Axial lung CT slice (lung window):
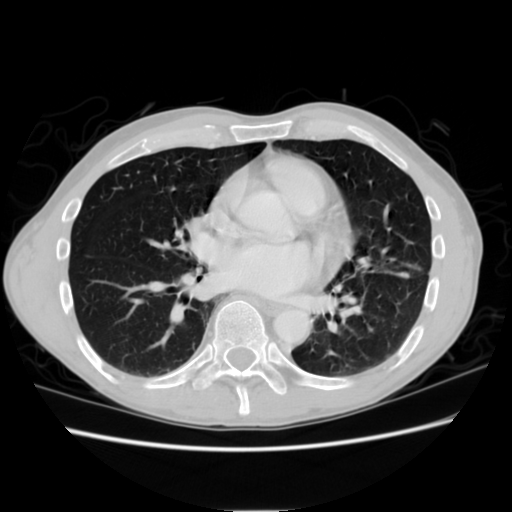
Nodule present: no